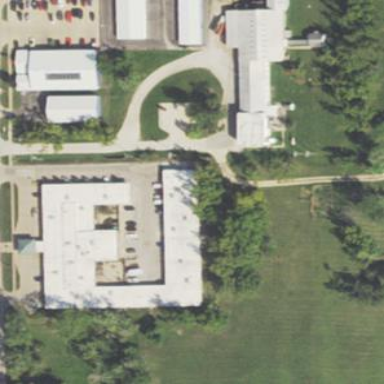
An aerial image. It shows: Building that serves as nursing home.